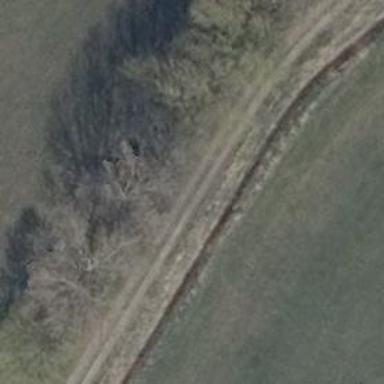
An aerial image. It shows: Row of trees in natural setting.